Question: I am working on GXT 2.5.5
I have desinged a GRID in a project
In one column of the grid i have render a composite
It looks like this

This column is Composite which is rendered in the Grid.
'''
public class Evaluation extends Composite {
private RadioGroup rdgrpEvaluation;
private Radio radio_1;
// More radion buttons
private Radio radio_10;
}
'''
All the 'radio_x.setValue(true)' in the grid are set from the Model
'''
int key = model.get("radioEvaluation");
switch (key) {
case 1:
evaluation.getRadio_1().setValue(true);
break;// more similar code
'''
Can some body help ?
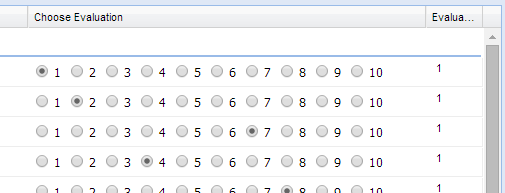
Answer: I think that simplest way is call refresh whole table after selecting some button:
'''
grid.getView().refresh(false);
'''
But you also need to update your model.
When You click on radio button you may set value to your model like^
'''
data.setEvalueation(int selectedRadio);
'''
Or You can create specified 'ValueProvider' to Evaluation column
'''
ColumnConfig<Data,String> evaluationColumn = new ColumnConfig<Data, String>(new ValueProvider<Data>() {
@Override
public String getValue(Data o) {
String value = o.getRadioColumnValue();
return value;
}
@Override
public void setValue(Data o, Data o2) {
}
@Override
public String getPath() {
return "evaluation";
}
});
'''